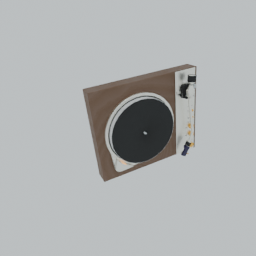
Label: electronics